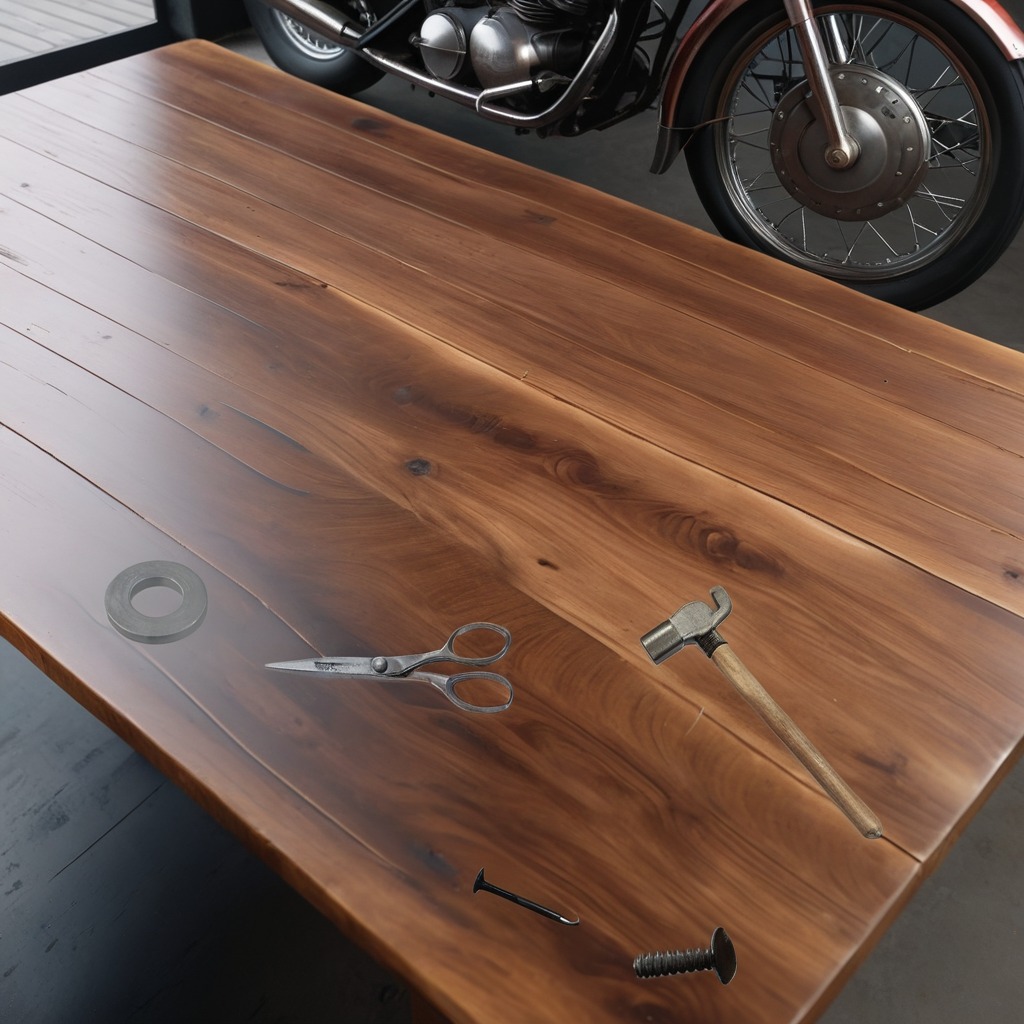
A flat metal washer, a metal machine screw, an iron nail, a hammer, and a pair of scissors are lying on the oil-spilled wooden table in a vintage motorcycle garage.